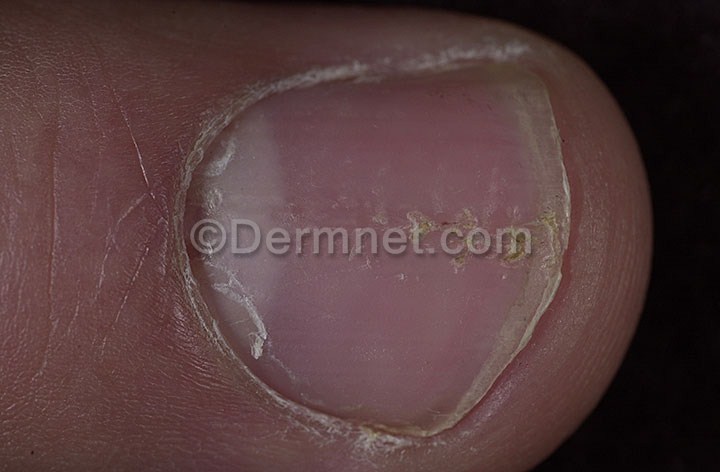
Disease: Psoriasis pictures Lichen Planus and related diseases